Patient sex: M
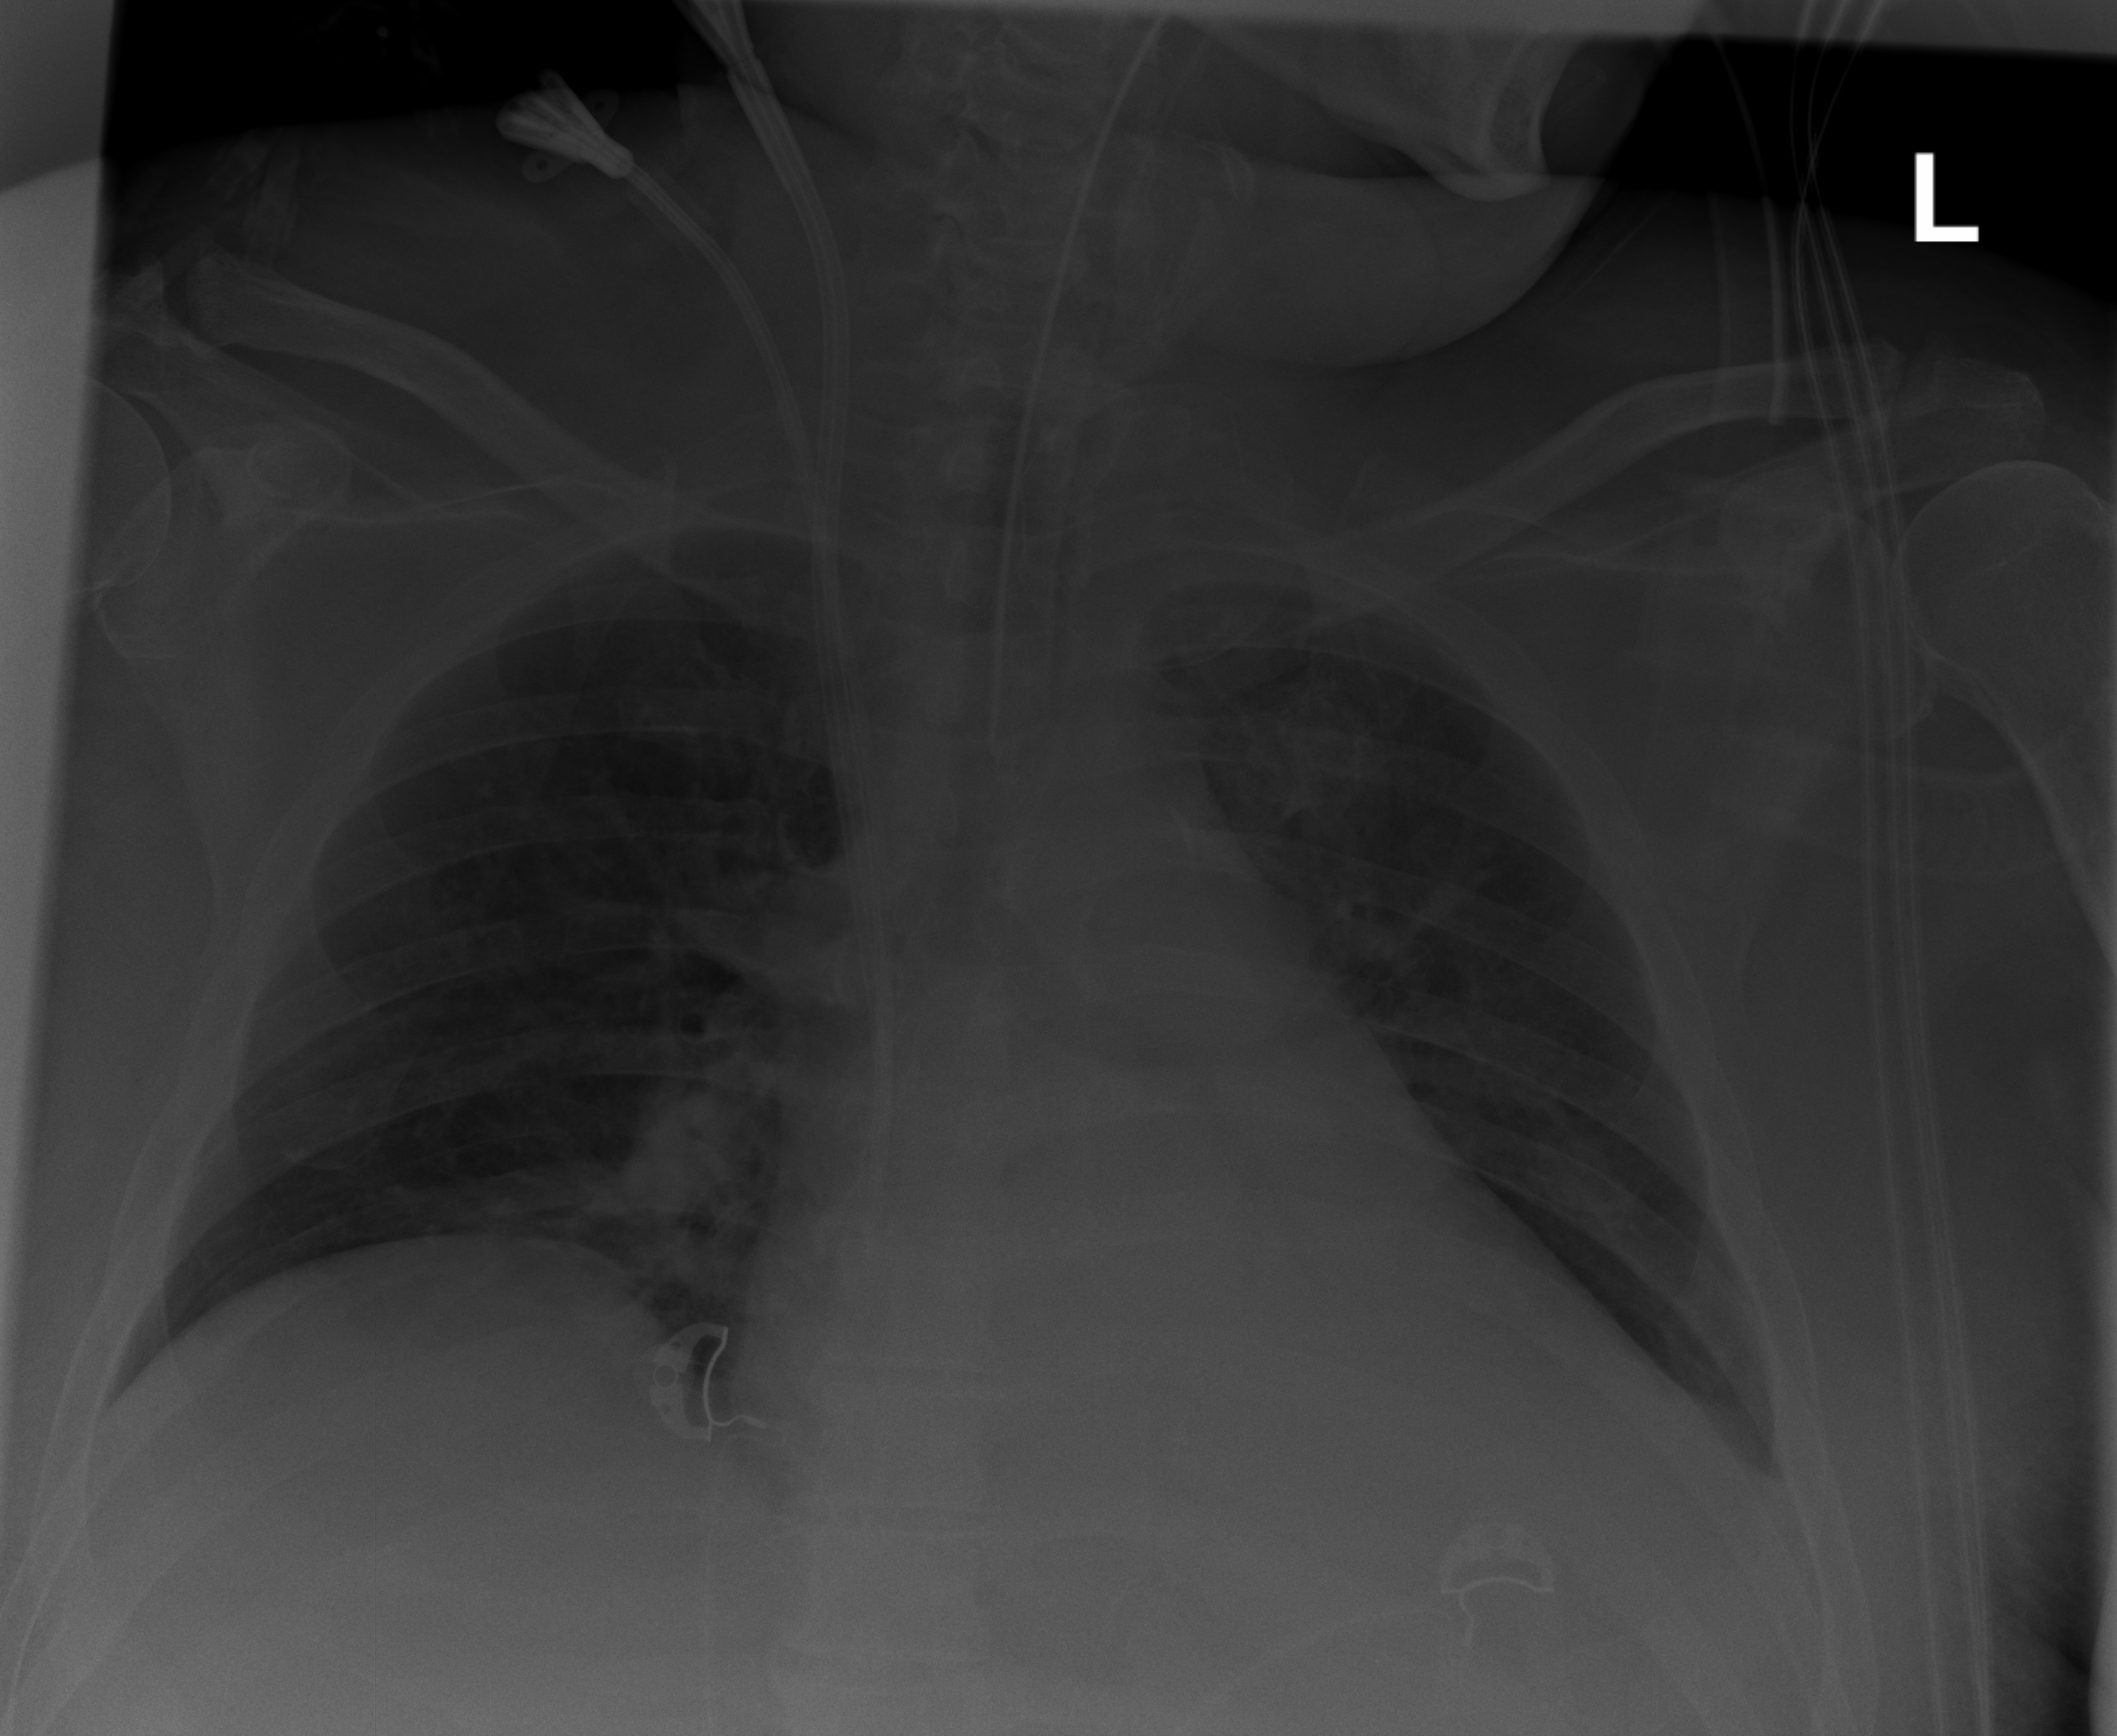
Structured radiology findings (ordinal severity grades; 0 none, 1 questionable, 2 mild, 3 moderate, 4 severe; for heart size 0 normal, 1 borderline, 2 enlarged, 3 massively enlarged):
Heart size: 2
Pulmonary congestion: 0
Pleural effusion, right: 2
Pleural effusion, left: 2
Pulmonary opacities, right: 0
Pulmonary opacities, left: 0
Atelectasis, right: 2
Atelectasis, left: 3